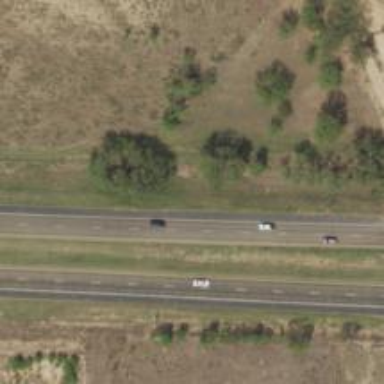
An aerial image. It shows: This image shows trunk highway that functions as expressway.